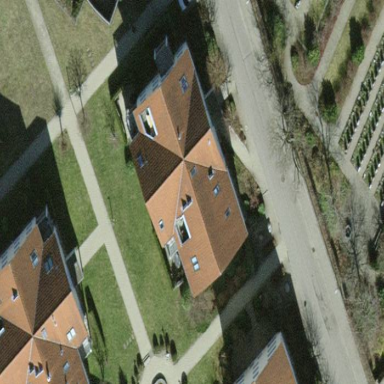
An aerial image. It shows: Gabled roof apartments building.